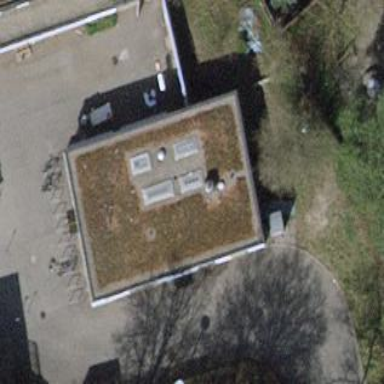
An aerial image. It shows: Civic building with flat roof.